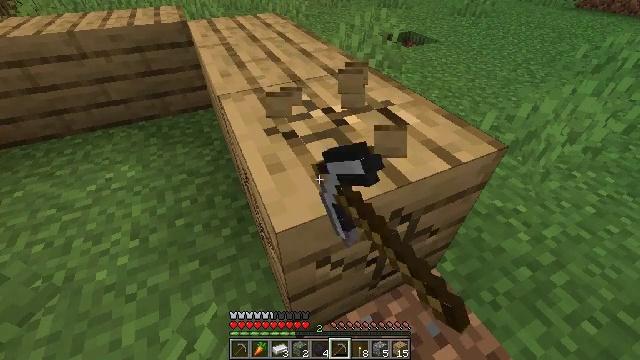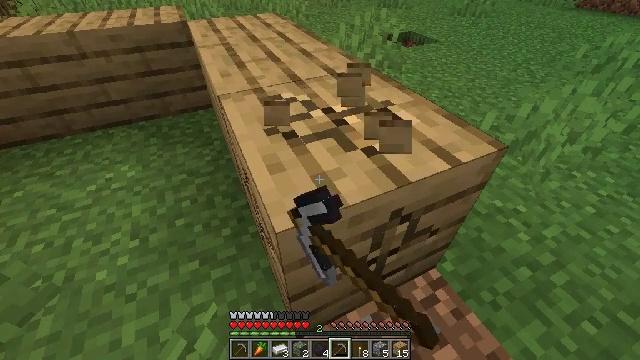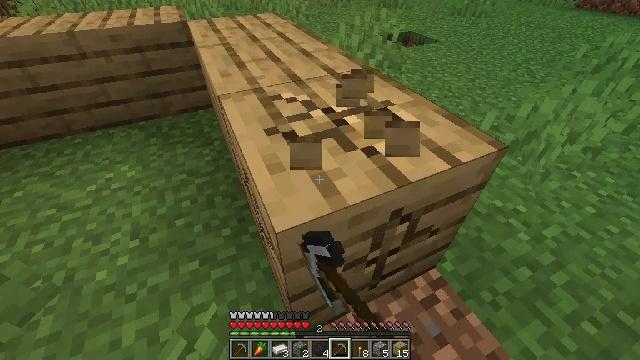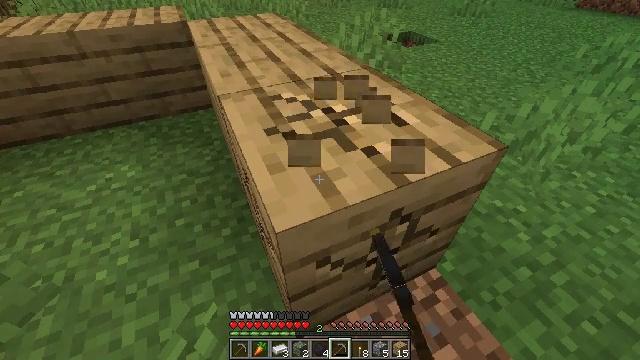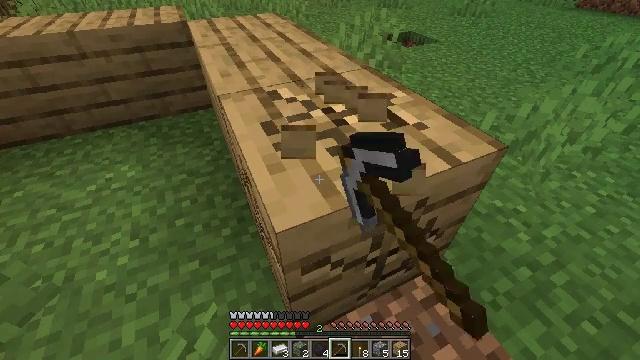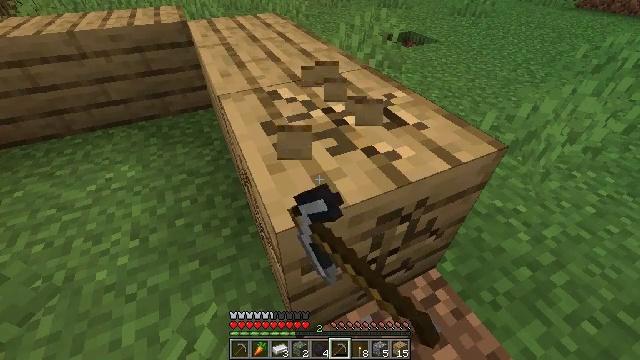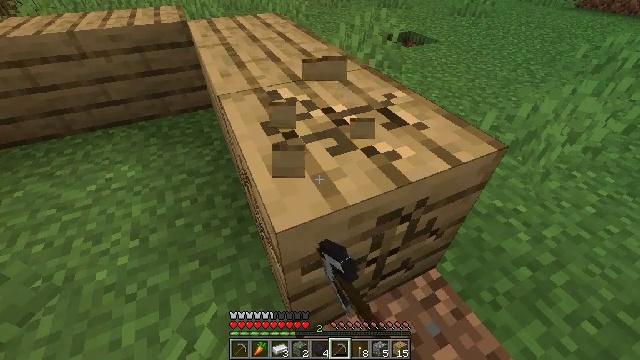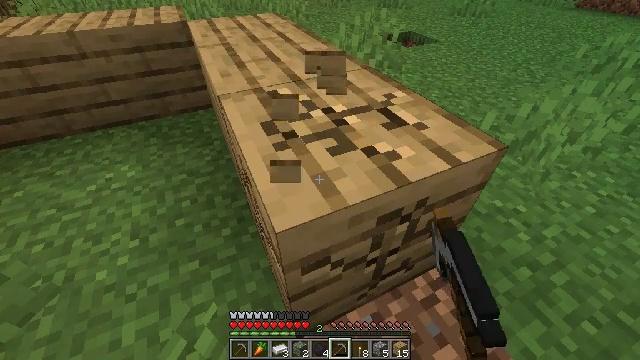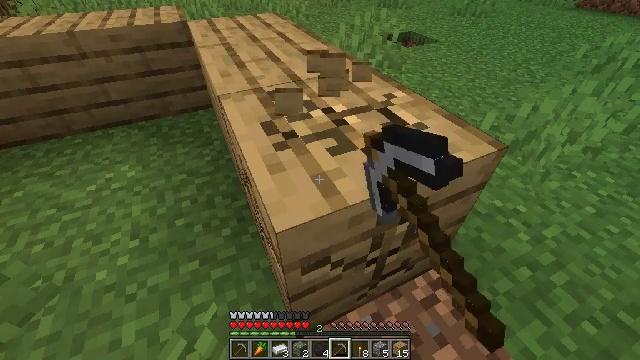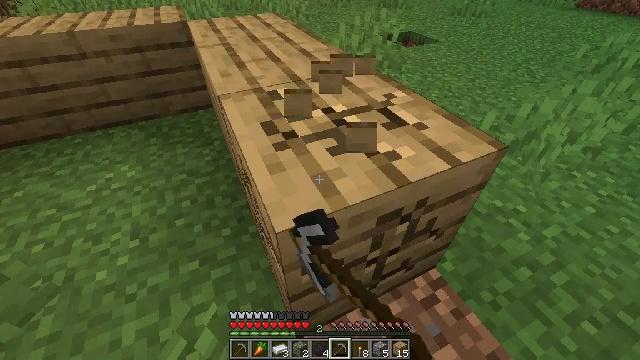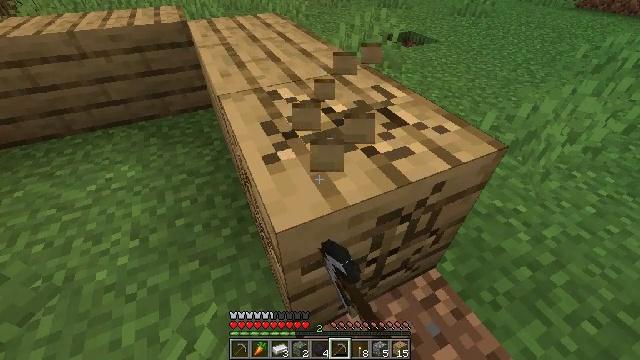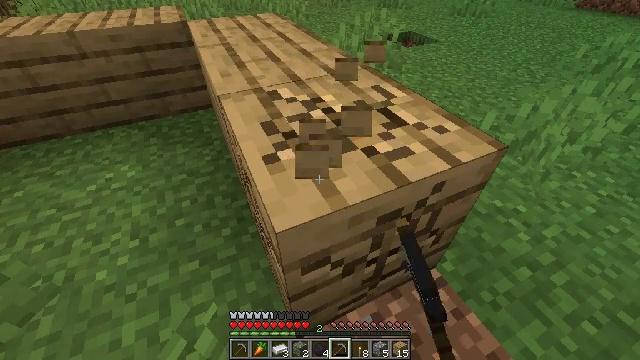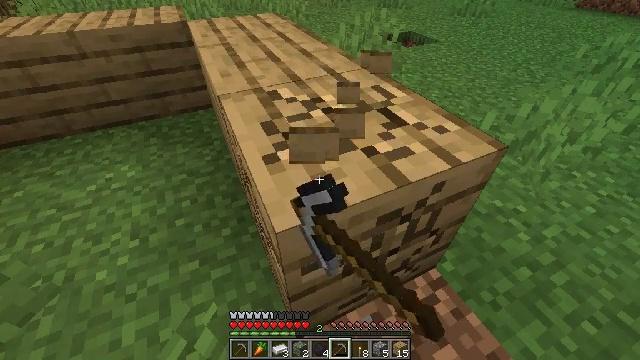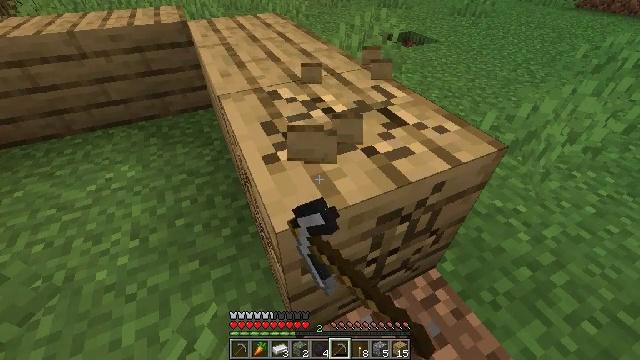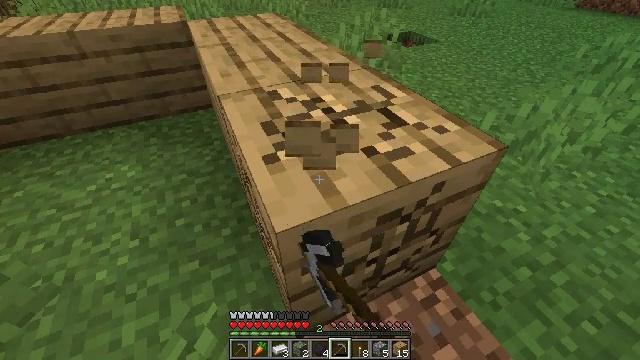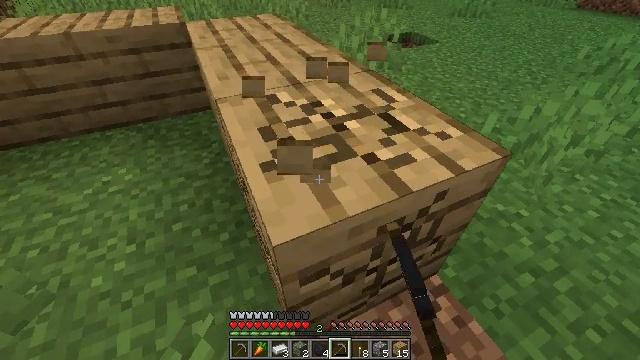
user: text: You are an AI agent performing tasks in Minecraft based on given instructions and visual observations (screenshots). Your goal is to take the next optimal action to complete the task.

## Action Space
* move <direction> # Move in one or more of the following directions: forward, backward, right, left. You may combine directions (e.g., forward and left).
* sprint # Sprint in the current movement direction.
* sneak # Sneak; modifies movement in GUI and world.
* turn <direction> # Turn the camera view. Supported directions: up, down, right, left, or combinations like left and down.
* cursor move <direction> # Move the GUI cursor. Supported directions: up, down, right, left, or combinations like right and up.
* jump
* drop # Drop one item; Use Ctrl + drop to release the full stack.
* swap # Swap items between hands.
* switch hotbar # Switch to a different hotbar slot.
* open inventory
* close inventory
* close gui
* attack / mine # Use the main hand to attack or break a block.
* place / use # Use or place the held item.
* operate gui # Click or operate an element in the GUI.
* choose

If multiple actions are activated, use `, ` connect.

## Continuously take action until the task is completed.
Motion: motion action
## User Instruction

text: Retrieve oak planks from the wooden block.
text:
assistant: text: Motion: attack / mine
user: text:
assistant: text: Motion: attack / mine
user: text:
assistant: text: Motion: attack / mine
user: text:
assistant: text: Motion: attack / mine
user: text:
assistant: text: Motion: attack / mine
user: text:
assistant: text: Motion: attack / mine
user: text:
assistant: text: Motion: attack / mine
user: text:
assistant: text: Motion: attack / mine
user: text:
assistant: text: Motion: attack / mine
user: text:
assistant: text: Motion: attack / mine
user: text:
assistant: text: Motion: attack / mine
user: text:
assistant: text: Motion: attack / mine
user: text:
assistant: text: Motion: attack / mine
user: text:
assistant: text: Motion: attack / mine
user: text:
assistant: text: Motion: move forward, attack / mine
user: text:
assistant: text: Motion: move forward, attack / mine
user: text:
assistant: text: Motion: move forward, attack / mine
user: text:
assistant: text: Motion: move forward, attack / mine
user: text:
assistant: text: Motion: move forward, attack / mine
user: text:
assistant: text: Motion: attack / mine
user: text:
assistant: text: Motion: attack / mine
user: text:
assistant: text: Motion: attack / mine
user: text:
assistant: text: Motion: attack / mine
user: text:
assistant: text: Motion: attack / mine
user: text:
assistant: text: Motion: attack / mine
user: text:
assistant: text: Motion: turn left, attack / mine
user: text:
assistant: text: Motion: turn left, attack / mine
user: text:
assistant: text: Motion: turn left, attack / mine
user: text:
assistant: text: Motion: turn left, attack / mine
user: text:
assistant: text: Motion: turn left, attack / mine